Question: Ive been working on a spreadsheet to examine something. I was converting a recursive formula into a linear one. The initial value or first state was 60. To get to the second state you 240. This is done by taking the previous state, doubling it, and adding 120. Which leads to the 3rd and 4th states of 600 and 1320. Now this base formula was clear enough that the '(60+120)*2^(n-1)-120' accurately expresses it.
My second part comes from needing to add in the ability to decrease the costs while still staying true to the state. So the last formula only works when the cost reduction is 0. After considerable effort (I kept having minor rounding errors) I arrived at '(ROUND(60-60*0.015*B$2)+(120-round(120*rounddown(B$2/3)*0.03,0)))*2^($A2-1)-(120-round(120*rounddown(B$2/3)*0.03,0))'.
To test the formulas I created a table with the following values, with a2=1 to a5=4, and b2=0 to h2=6. Now I was using google spreadsheets to examine the information. When I populate the table I found that all the values were correct with the formula, except on G. On G the values are identical to F.
So to try and correct this I have deleted the information from the cells, deleted the columns, and even tried again in a new spreadsheet. But in all cases G=F when it should not. I cant figure out why I'm getting a duplicate column.
The information on row 3 is the values that it should be using.
The expected values are G4=55, G5=226, G6=568, G7=1252.

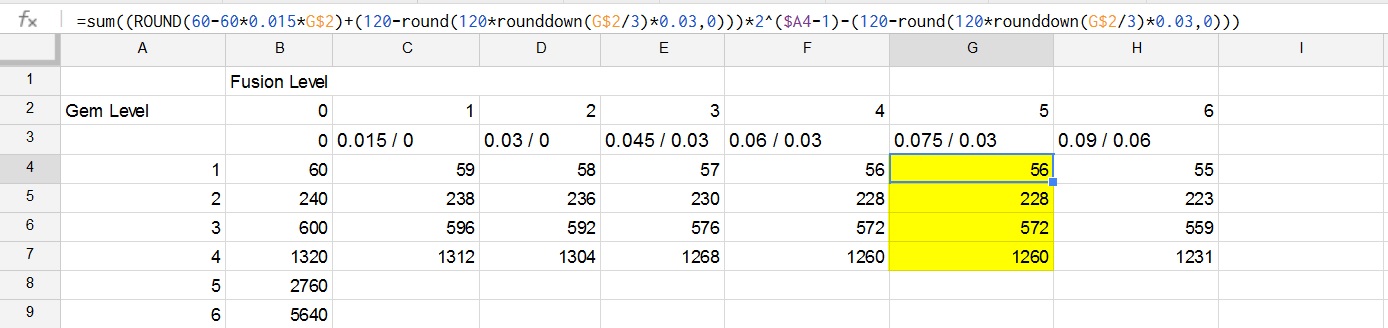
Answer: In case anyone wanted to know, I finally managed to solve the issue. I needed to round in one more place. The following is the formula that has worked for my current testing.
sum((ROUND(60-round(60*0.015*A$2))+(120-round(120*rounddown(A$2/3)*0.03,0)))*2^($A25-1)-(120-round(120*rounddown(A$2/3)*0.03,0)))